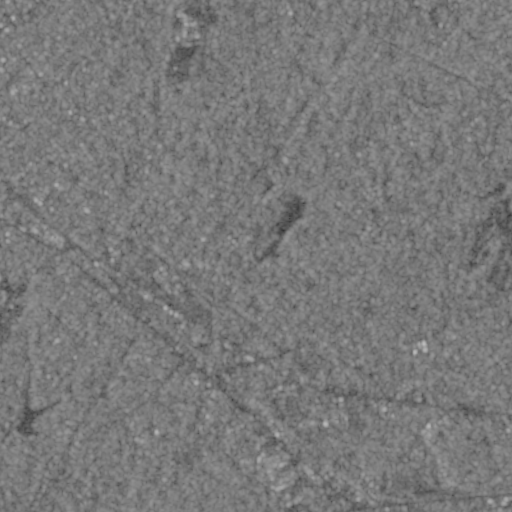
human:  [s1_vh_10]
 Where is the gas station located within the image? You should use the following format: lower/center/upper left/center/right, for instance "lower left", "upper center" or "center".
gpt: The gas station is located in the lower center of the image.
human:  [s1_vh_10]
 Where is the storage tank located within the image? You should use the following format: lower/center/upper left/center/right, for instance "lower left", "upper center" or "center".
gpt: The storage tank is located in the lower right of the image.
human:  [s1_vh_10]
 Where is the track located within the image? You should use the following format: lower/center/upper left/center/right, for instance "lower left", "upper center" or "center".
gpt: The track is located in the upper center of the image.
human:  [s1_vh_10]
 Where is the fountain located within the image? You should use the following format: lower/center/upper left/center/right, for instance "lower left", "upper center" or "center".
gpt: The fountain is located in the upper left of the image.
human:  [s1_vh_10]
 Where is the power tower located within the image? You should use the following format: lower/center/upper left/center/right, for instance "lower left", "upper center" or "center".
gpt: There is no power tower in the image.

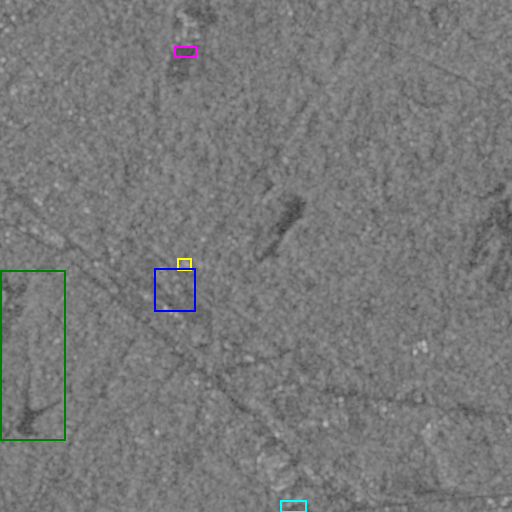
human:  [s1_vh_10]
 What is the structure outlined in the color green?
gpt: The structure outlined in green is a park.
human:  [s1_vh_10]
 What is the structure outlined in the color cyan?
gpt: The structure outlined in cyan is a parking lot.
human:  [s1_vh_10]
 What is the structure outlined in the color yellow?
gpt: The structure outlined in yellow is a power substation.
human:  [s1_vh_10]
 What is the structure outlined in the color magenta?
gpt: The structure outlined in magenta is a track.
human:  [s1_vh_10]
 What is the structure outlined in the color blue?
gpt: The structure outlined in blue is a building.
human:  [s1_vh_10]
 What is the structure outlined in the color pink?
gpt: There is no pink outline.